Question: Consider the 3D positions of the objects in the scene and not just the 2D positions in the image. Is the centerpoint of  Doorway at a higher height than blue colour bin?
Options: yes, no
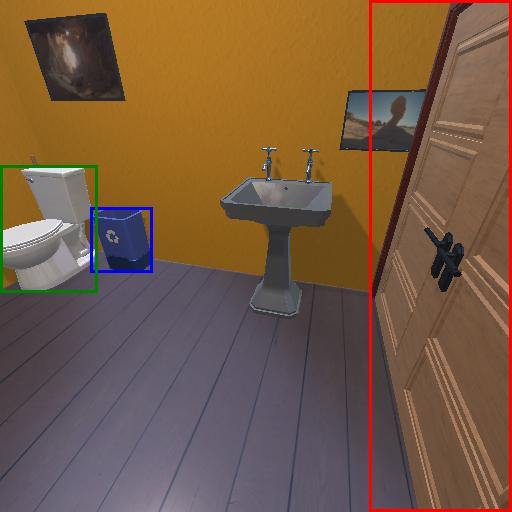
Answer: yes